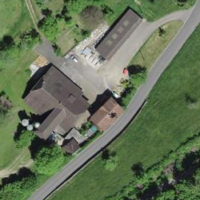
EUNIS habitat code: 55
Species observed at this site:
Rubus caesius